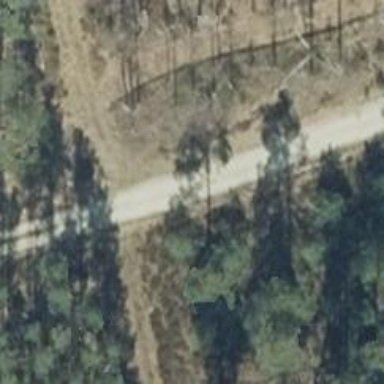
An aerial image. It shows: Track road with grade3 tracktype.